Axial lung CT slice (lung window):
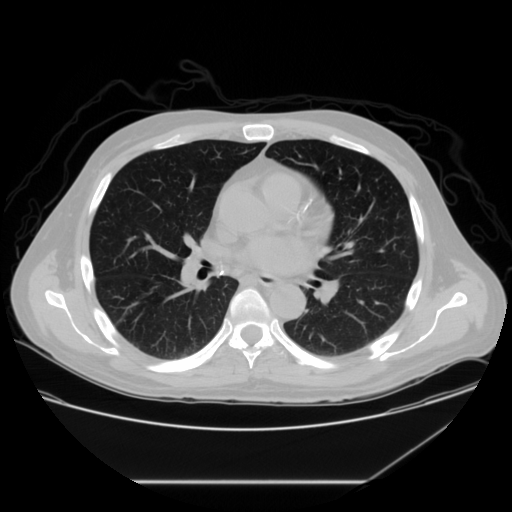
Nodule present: no